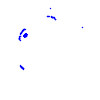
Particle: electron